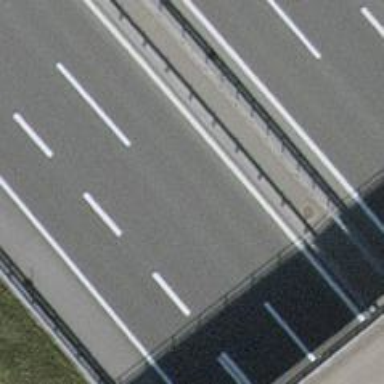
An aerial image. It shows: Asphalt motorway.